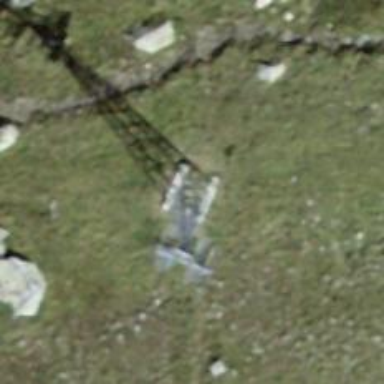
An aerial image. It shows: Pylon used for aerialway.